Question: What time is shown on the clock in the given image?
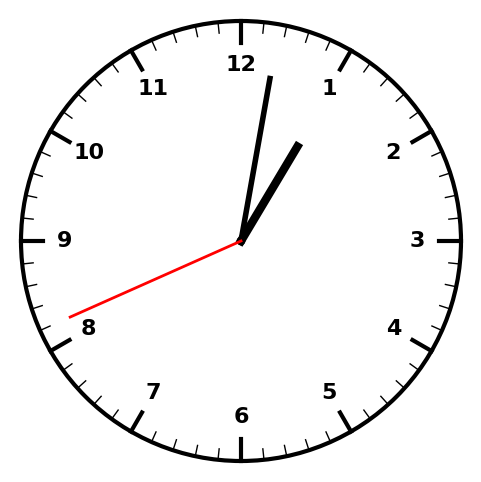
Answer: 01:01:41